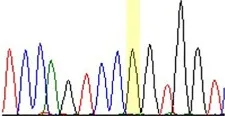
Nucleotide substitution (c.1685G>A, p. R562Q) located in the tyrosine kinase domain of Bruton's tyrosine kinase (BTK) gene.
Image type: chart (chart)